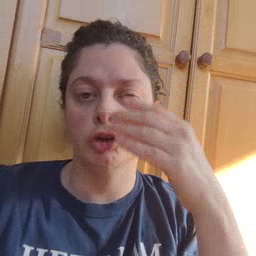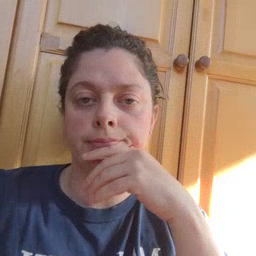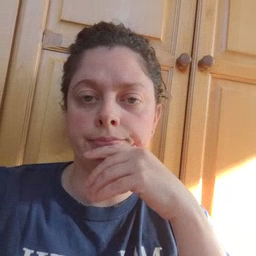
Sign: book